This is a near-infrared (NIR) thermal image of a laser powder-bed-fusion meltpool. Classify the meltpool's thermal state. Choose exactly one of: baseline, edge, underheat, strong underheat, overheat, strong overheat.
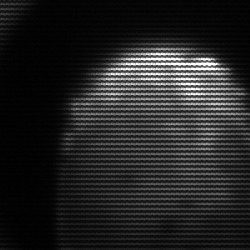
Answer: edge